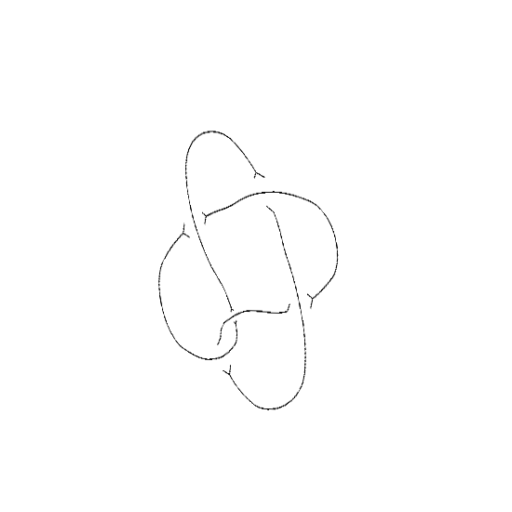
Crossing number: 5